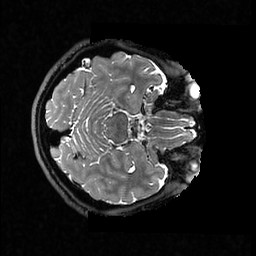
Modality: T2w
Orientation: axial
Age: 50
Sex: female
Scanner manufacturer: ge
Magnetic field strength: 3 T
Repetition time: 3.202 s
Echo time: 0.06568 s